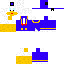
A female animal skin with pale skin, wearing brown long hair dressed in a blue robe top and blue pants, featuring a closed mouth.